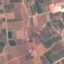
Land use / land cover: PermanentCrop